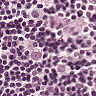
Metastatic tissue present: yes